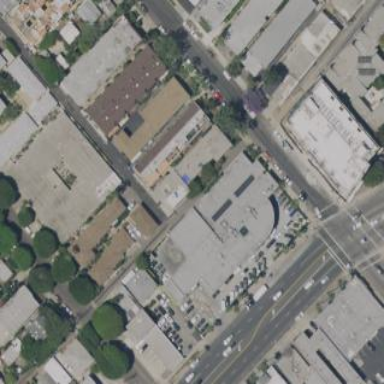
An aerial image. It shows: Car shop building.